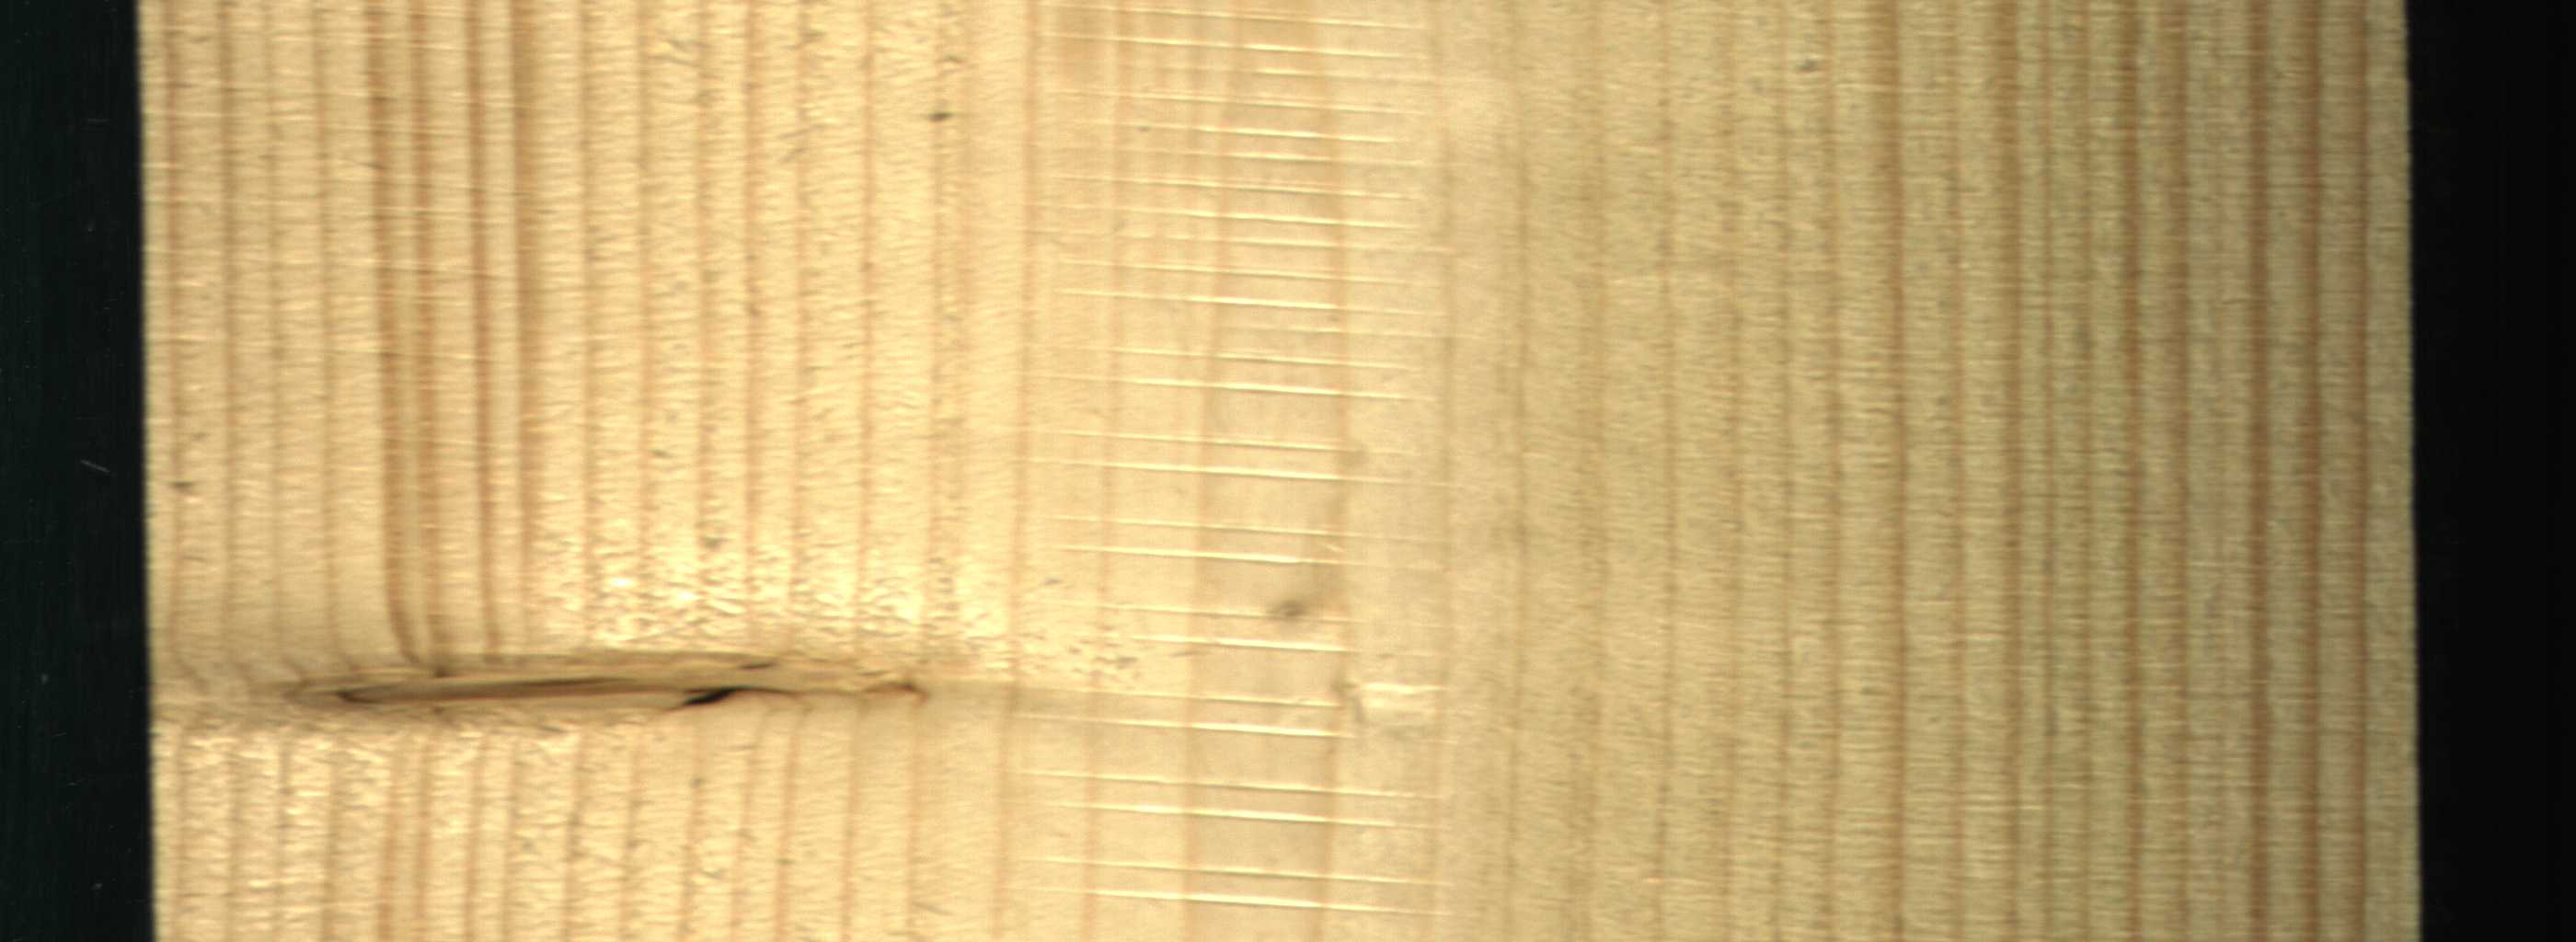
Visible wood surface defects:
Live_Knot